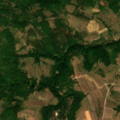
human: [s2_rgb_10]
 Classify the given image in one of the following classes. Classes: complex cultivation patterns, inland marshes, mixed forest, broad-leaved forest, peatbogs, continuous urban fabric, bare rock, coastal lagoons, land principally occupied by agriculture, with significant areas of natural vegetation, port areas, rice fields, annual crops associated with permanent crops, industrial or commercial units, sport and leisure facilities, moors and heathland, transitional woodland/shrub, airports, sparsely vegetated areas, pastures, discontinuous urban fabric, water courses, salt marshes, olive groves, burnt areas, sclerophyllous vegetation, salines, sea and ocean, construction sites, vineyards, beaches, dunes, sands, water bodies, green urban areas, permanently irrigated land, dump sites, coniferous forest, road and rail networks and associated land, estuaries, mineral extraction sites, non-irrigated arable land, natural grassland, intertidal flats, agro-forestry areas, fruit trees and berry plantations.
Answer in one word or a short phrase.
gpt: complex cultivation patterns, land principally occupied by agriculture, with significant areas of natural vegetation, broad-leaved forest, transitional woodland/shrub